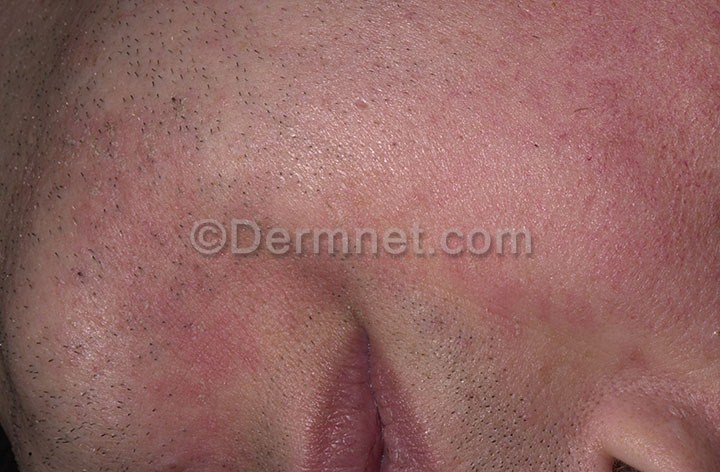
Disease: Psoriasis pictures Lichen Planus and related diseases